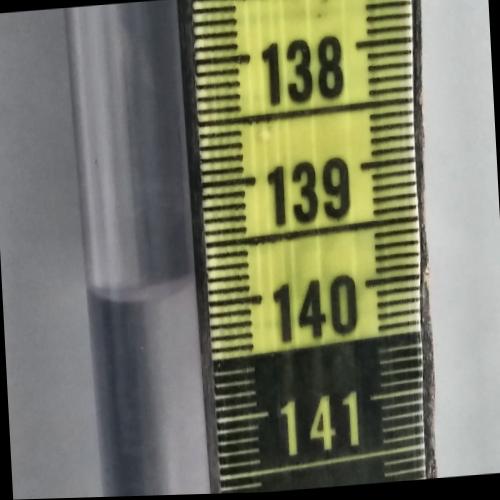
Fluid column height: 139.8 cm